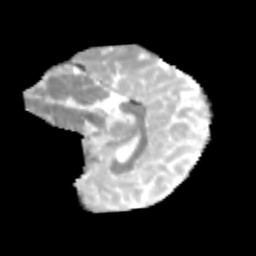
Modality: MD
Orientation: sagittal
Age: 10
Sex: female
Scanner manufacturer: siemens
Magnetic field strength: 3 T
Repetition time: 3.8 s
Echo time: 0.07 s